Question: I have the following table:
'''
CREATE TABLE [Cache].[Marker](
[ID] [int] NOT NULL,
<URL> NOT NULL,
[ReadTime] [datetime] NOT NULL,
<URL> NULL,
[Sequence] [int] NULL
) ON [PRIMARY]
'''
With the following clustered index:
'''
CREATE UNIQUE CLUSTERED INDEX [IX_Marker_EquipmentID_ReadTime_SubID] ON [Cache].[Marker]
(
[EquipmentID] ASC,
[ReadTime] ASC,
[SubID] ASC
)WITH (PAD_INDEX = OFF, STATISTICS_NORECOMPUTE = OFF, SORT_IN_TEMPDB = OFF, IGNORE_DUP_KEY = OFF, DROP_EXISTING = OFF, ONLINE = OFF, ALLOW_ROW_LOCKS = ON, ALLOW_PAGE_LOCKS = ON) ON [PRIMARY]
GO
'''
And this query:
'''
Declare @EquipmentId nvarchar(50)
Set @EquipmentId = 'KLM52B-MARKER'
SELECT TOP 1
cr.C44DistId,
cr.C473RightLotId
From Cache.Marker m
INNER JOIN Cache.vwCoaterRecipe AS cr ON cr.MarkerId = m.ID
Where m.EquipmentID = @EquipmentId And m.ReadTime >= '3/1/2013'
ORDER BY m.Id desc
'''
Here is the query plan being generated:

My question is this. Why isn't the clustered index on the Cache.Marker table being used with a seek instead of a scan on another index? Furthermore, SSMS query analyzer is suggesting I add an index on Marker.ReadTime with ID and EquipmentID columns included.
There are roughly 1M rows in the Cache.Marker table.
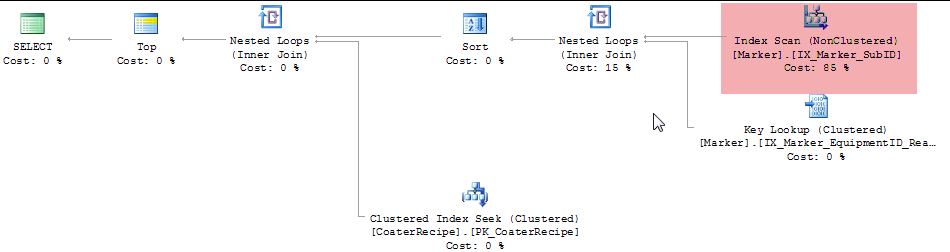
Answer: How many unique equipment ID's do you have? It's probably decided date is a better first lookup (perhaps mistakenly). You can force it to use your index though with the 'WITH( INDEX() )' statement. 'FORCESEEK' can help as well. I highly recommend this because then index behavior is predictable as databases grow to large sizes.
'''
SELECT TOP 1
cr.C44DistId,
cr.C473RightLotId
From Cache.Marker m
WITH ( INDEX( IX_Marker_EquipmentID_ReadTime_SubID ), FORCESEEK )
INNER JOIN Cache.vwCoaterRecipe AS cr
ON cr.MarkerId = m.ID
Where m.EquipmentID = @EquipmentId And m.ReadTime >= '3/1/2013'
ORDER BY m.Id desc
'''